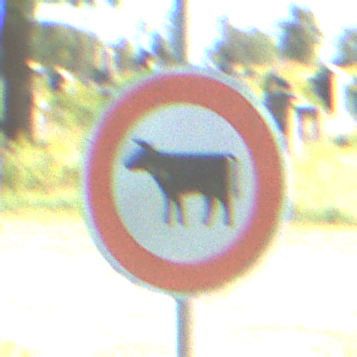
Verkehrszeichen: VerbotViehtrieb
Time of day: Midday
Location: Outdoor (Special)
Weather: PartlyCloudy
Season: NotSpecified
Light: Natural